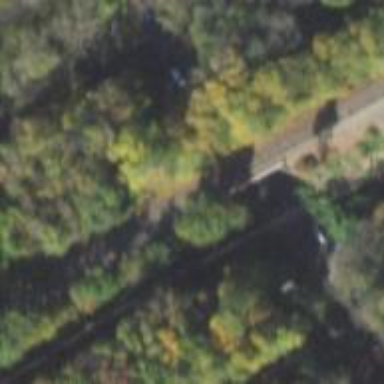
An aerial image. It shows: Railway tracks on embankment.